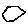
Label: hexagon